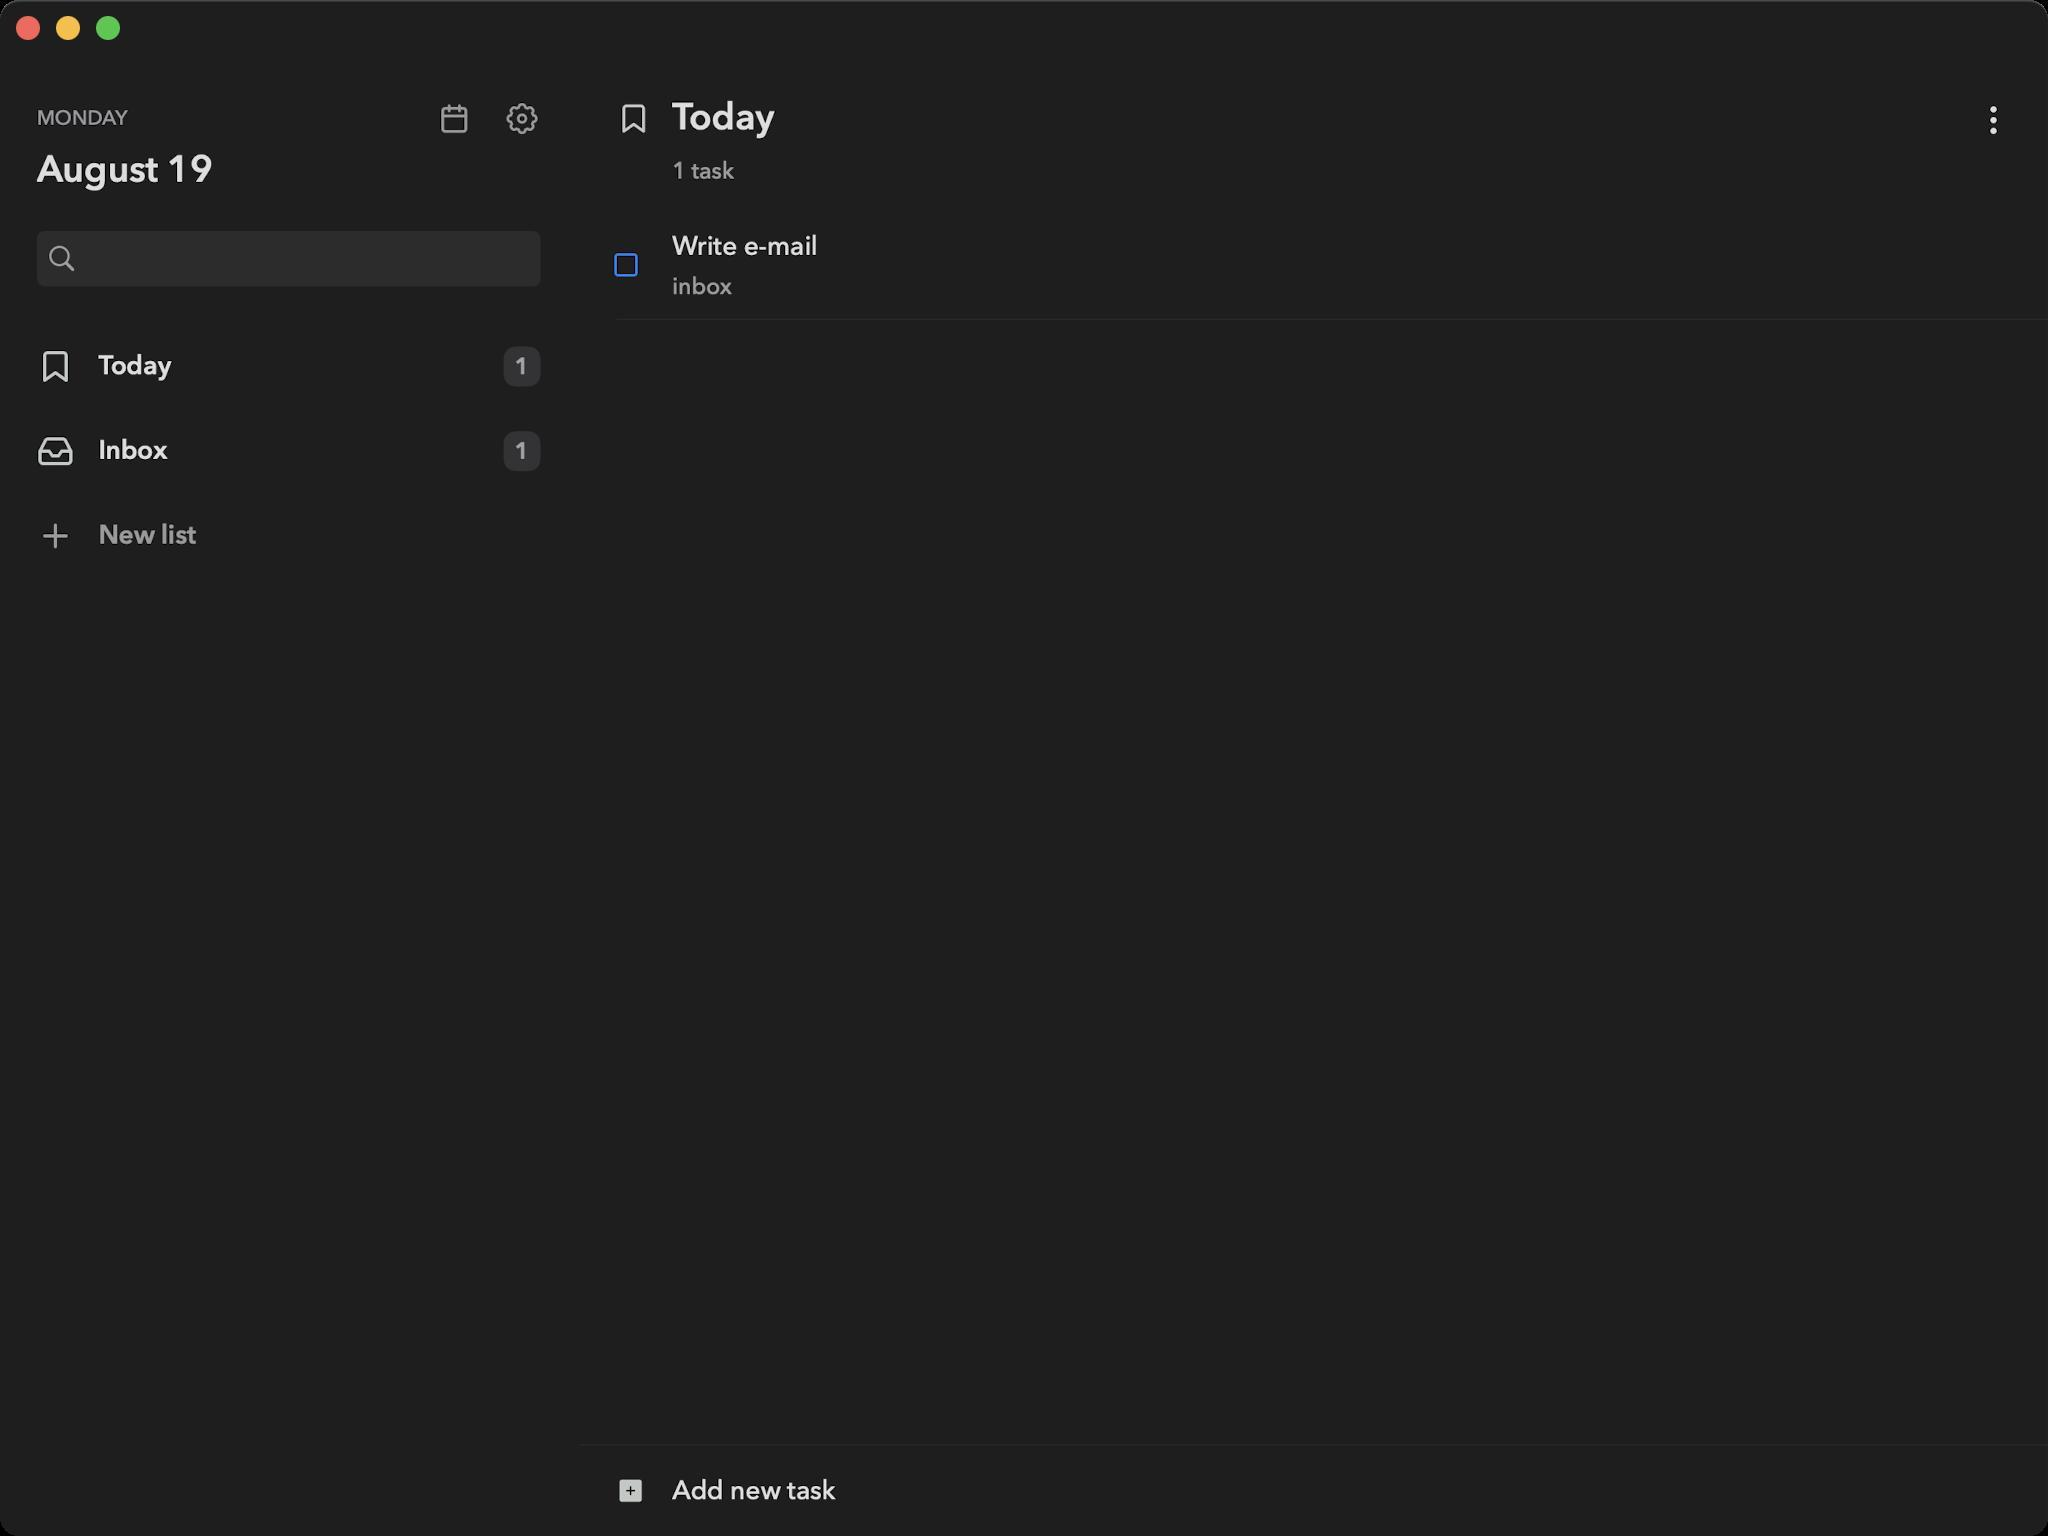
Accessibility tree:
{"name": "Mindlist", "role": "AXWindow", "description": null, "role_description": "standard window", "value": null, "position": "352.00;95.00", "size": "1024;768", "children": [{"name": null, "role": "AXGroup", "description": null, "role_description": "group", "value": null, "position": "0.00;0.00", "size": "1024;768", "children": [{"name": null, "role": "AXGroup", "description": null, "role_description": "group", "value": null, "position": "0.00;0.00", "size": "1024;768", "children": [{"name": null, "role": "AXGroup", "description": null, "role_description": "group", "value": null, "position": "0.00;0.00", "size": "289;768", "children": [{"name": null, "role": "AXButton", "description": "calendar small", "role_description": "button", "value": null, "position": "210.21;42.35", "size": "34;34", "children": []}, {"name": null, "role": "AXButton", "description": "settings small", "role_description": "button", "value": null, "position": "244.09;42.35", "size": "34;34", "children": []}, {"name": null, "role": "AXStaticText", "description": "MONDAY", "role_description": "text", "value": null, "position": "18.48;52.36", "size": "192;14", "children": []}, {"name": null, "role": "AXStaticText", "description": "August 19", "role_description": "text", "value": null, "position": "18.48;72.38", "size": "88;25", "children": []}, {"name": null, "role": "AXGroup", "description": null, "role_description": "collection", "value": null, "position": "0.00;110.88", "size": "289;658", "children": [{"name": null, "role": "AXTextField", "description": null, "role_description": "search text field", "value": "", "position": "18.48;115.50", "size": "252;28", "children": []}, {"name": null, "role": "AXGroup", "description": null, "role_description": "group", "value": null, "position": "0.00;161.70", "size": "289;42", "children": [{"name": null, "role": "AXStaticText", "description": "Today", "role_description": "text", "value": null, "position": "49.28;174.02", "size": "37;18", "children": []}, {"name": null, "role": "AXStaticText", "description": "1", "role_description": "text", "value": null, "position": "256.41;175.56", "size": "9;15", "children": []}]}, {"name": null, "role": "AXGroup", "description": null, "role_description": "group", "value": null, "position": "0.00;204.05", "size": "289;42", "children": [{"name": null, "role": "AXStaticText", "description": "Inbox", "role_description": "text", "value": null, "position": "49.28;216.37", "size": "35;18", "children": []}, {"name": null, "role": "AXStaticText", "description": "1", "role_description": "text", "value": null, "position": "256.41;217.91", "size": "9;15", "children": []}]}, {"name": null, "role": "AXGroup", "description": null, "role_description": "group", "value": null, "position": "0.00;246.40", "size": "289;42", "children": [{"name": null, "role": "AXStaticText", "description": "New list", "role_description": "text", "value": null, "position": "49.28;258.72", "size": "49;18", "children": []}]}]}]}, {"name": null, "role": "AXSplitter", "description": null, "role_description": "splitter", "value": 28.19548797607422, "position": "288.75;0.00", "size": "1;768", "children": []}, {"name": null, "role": "AXGroup", "description": null, "role_description": "group", "value": null, "position": "289.90;0.00", "size": "734;768", "children": [{"name": null, "role": "AXStaticText", "description": "Today", "role_description": "text", "value": null, "position": "336.11;46.20", "size": "52;25", "children": []}, {"name": null, "role": "AXButton", "description": "more vertical", "role_description": "button", "value": null, "position": "979.83;43.12", "size": "34;34", "children": []}, {"name": null, "role": "AXStaticText", "description": "1 task", "role_description": "text", "value": null, "position": "336.11;77.77", "size": "31;15", "children": []}, {"name": null, "role": "AXGroup", "description": null, "role_description": "table", "value": null, "position": "289.90;104.72", "size": "734;618", "children": [{"name": null, "role": "AXGroup", "description": null, "role_description": "group", "value": "", "position": "289.90;104.72", "size": "734;55", "children": [{"name": null, "role": "AXButton", "description": "square small", "role_description": "button", "value": "", "position": "296.84;120.12", "size": "32;25", "children": []}, {"name": null, "role": "AXStaticText", "description": "Write e-mail", "role_description": "text", "value": null, "position": "336.11;113.96", "size": "73;18", "children": []}, {"name": null, "role": "AXStaticText", "description": "inbox", "role_description": "text", "value": null, "position": "336.11;135.52", "size": "30;15", "children": []}]}]}, {"name": null, "role": "AXButton", "description": "title", "role_description": "button", "value": null, "position": "289.90;722.26", "size": "734;46", "children": []}]}]}]}, {"name": null, "role": "AXButton", "description": null, "role_description": "close button", "value": null, "position": "7.00;6.00", "size": "14;16", "children": []}, {"name": null, "role": "AXButton", "description": null, "role_description": "full screen button", "value": null, "position": "47.00;6.00", "size": "14;16", "children": [{"name": null, "role": "AXGroup", "description": null, "role_description": "group", "value": null, "position": "47.00;6.00", "size": "14;16", "children": [{"name": null, "role": "AXGroup", "description": null, "role_description": "group", "value": null, "position": "47.00;6.00", "size": "14;16", "children": []}]}]}, {"name": null, "role": "AXButton", "description": null, "role_description": "minimize button", "value": null, "position": "27.00;6.00", "size": "14;16", "children": []}]}